Question: Im going over the solution to a previous midterm of mine below, and i dont understand line 9 in the pseudo code. For the first iteration when s=1 and i=1, A[i] would equal 12, whixh would make C[i,s] equal to C[i-1,s]
But wouldnt C[i-1,s] throw an error since i would now be 0 (out of bounds?)

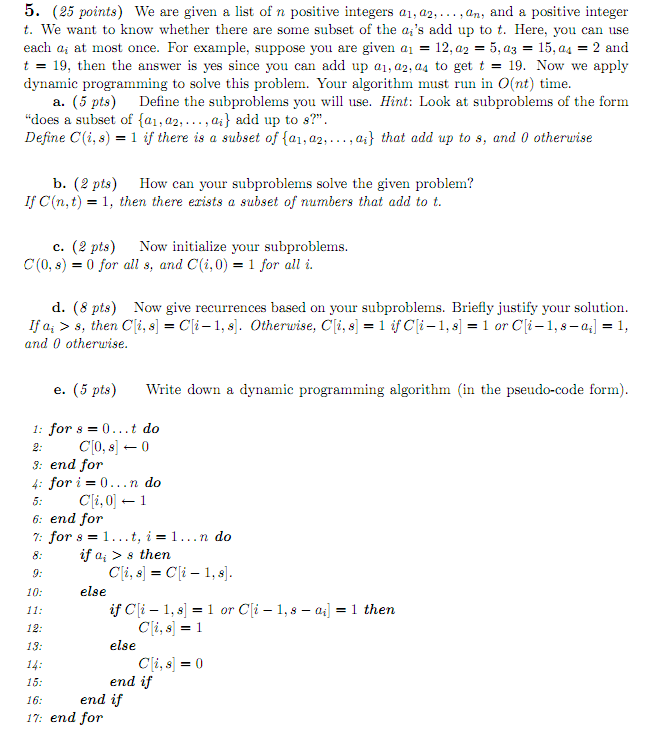
Answer: Line 9:
'''
C[i,s] = C[i-1,s].
'''
Note that in subproblem 'c' you have already defined:
'''
C[0,s] = 0 for all s.
'''
So 'C[1-1, s]' will return a '0'.